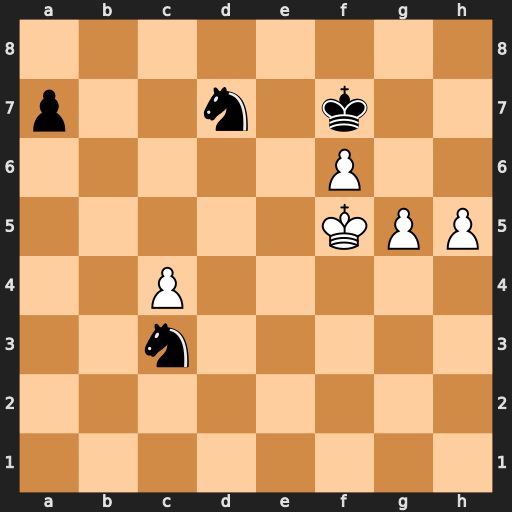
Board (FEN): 8/p2n1k2/5P2/5KPP/2P5/2n5/8/8
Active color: w
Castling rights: -
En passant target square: -
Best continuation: g6+ Kf8 h6